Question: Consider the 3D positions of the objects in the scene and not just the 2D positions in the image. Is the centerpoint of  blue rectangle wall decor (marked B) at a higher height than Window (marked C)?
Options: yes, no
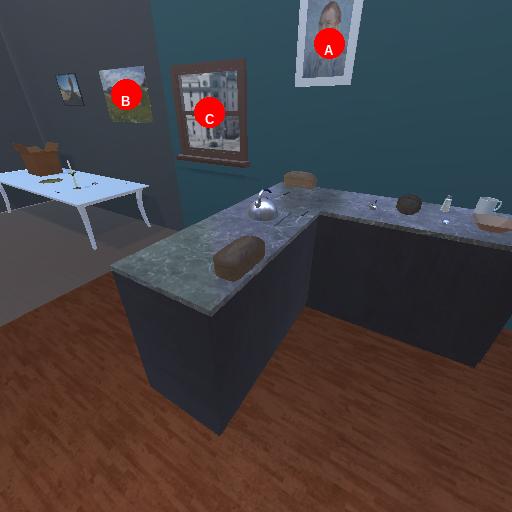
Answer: yes